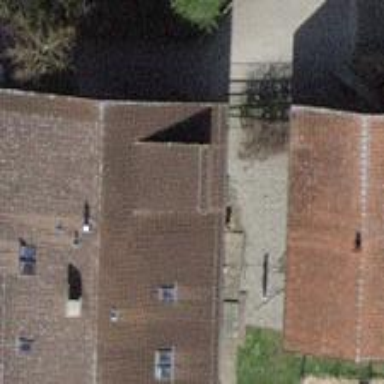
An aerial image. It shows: Detached building.